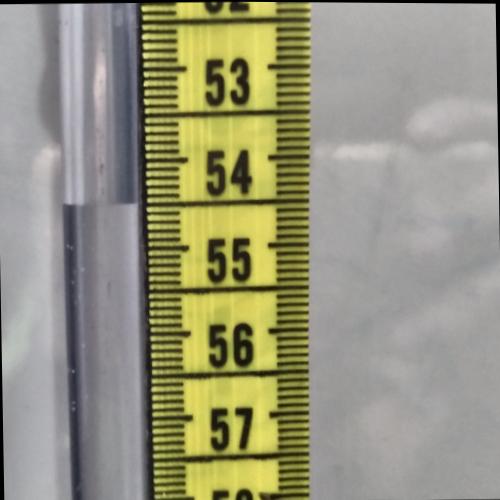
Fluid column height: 54.5 cm